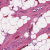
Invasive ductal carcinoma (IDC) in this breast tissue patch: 0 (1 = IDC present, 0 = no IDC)